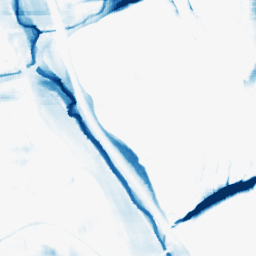
Category: morphological
Decomposition family: morphological_rect
Decomposition parameters: operation: closing
width: 50
height: 20
Upsampling method: bicubic_3x
Upsampling parameters: scale: 3
Upsampling scale: 3